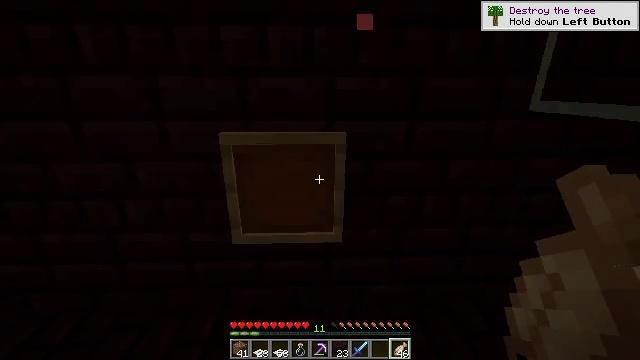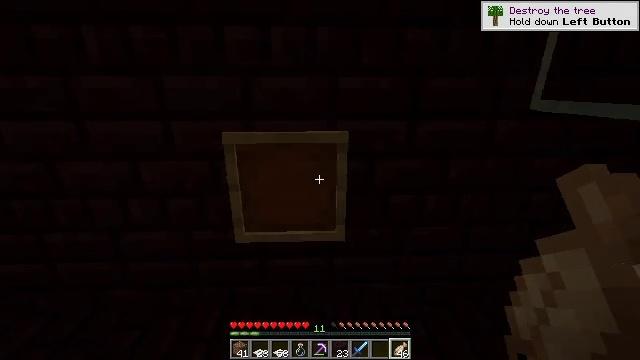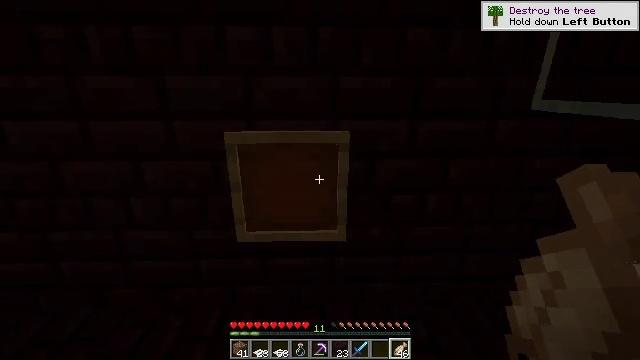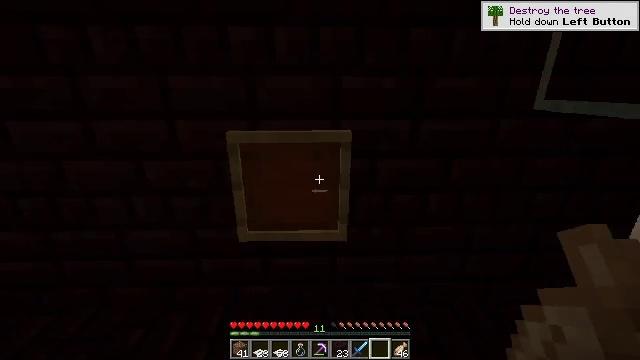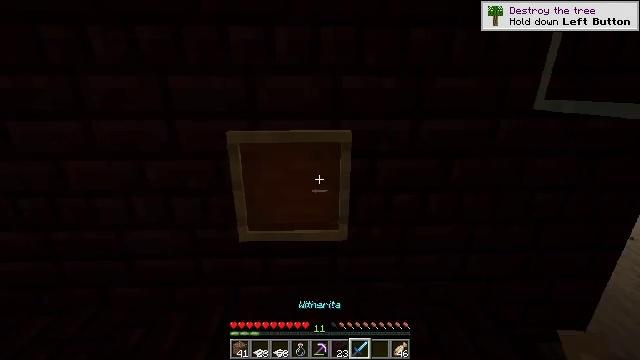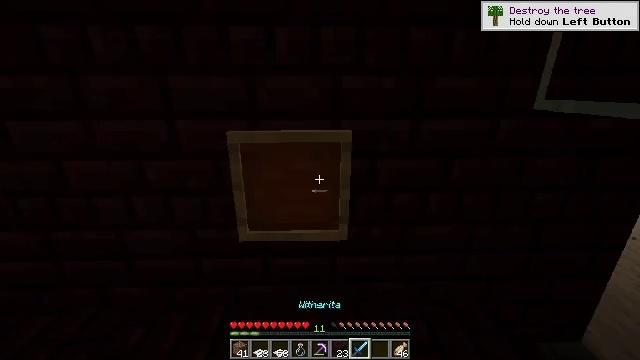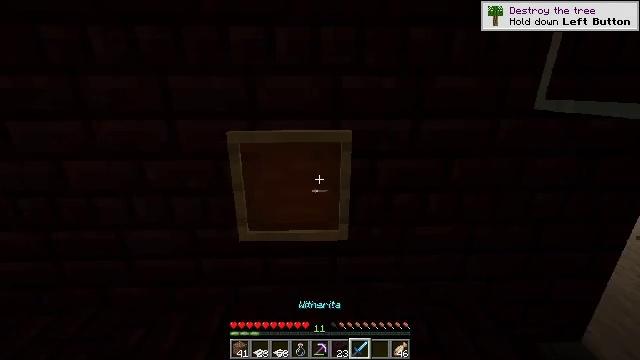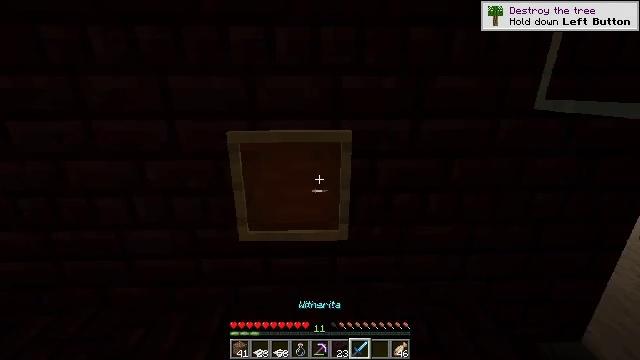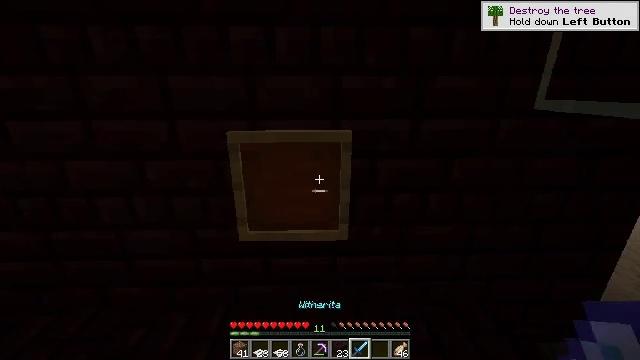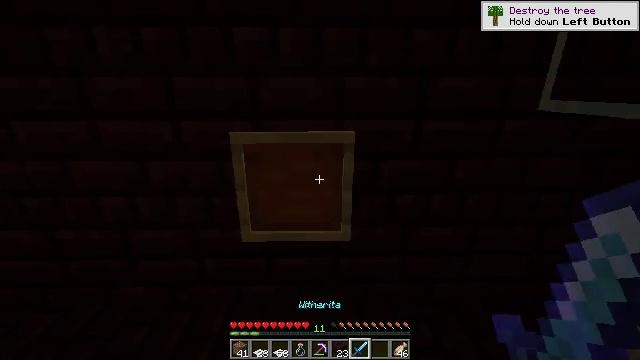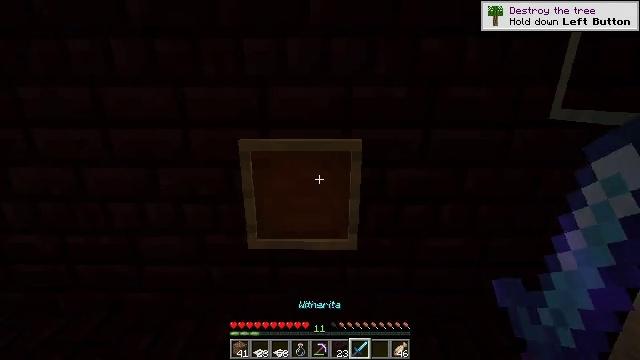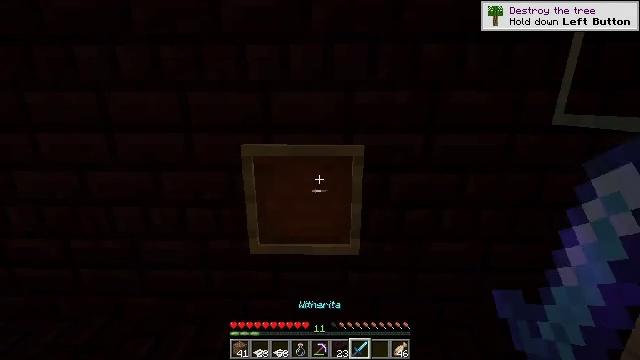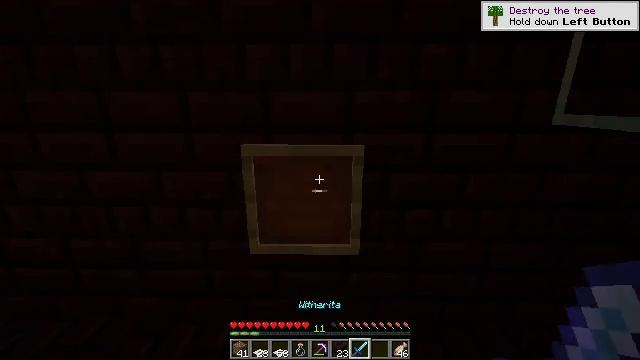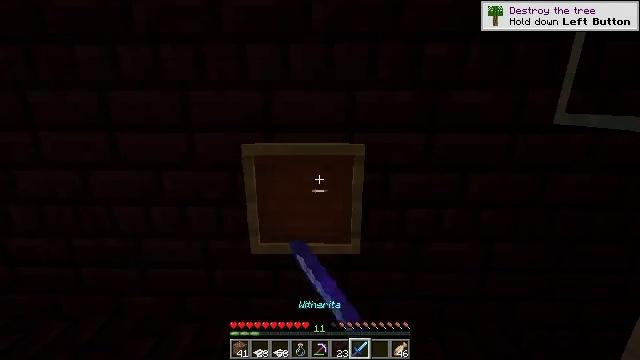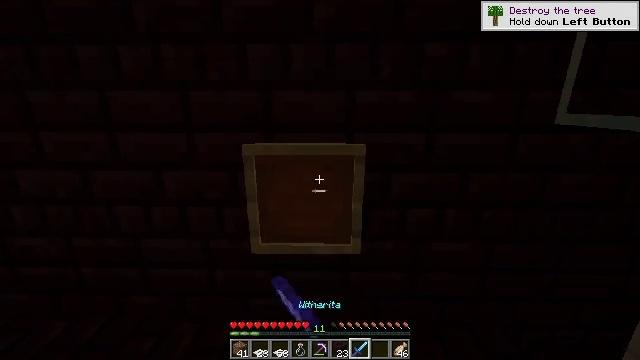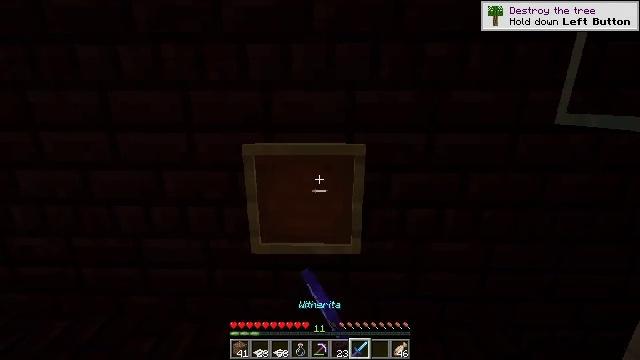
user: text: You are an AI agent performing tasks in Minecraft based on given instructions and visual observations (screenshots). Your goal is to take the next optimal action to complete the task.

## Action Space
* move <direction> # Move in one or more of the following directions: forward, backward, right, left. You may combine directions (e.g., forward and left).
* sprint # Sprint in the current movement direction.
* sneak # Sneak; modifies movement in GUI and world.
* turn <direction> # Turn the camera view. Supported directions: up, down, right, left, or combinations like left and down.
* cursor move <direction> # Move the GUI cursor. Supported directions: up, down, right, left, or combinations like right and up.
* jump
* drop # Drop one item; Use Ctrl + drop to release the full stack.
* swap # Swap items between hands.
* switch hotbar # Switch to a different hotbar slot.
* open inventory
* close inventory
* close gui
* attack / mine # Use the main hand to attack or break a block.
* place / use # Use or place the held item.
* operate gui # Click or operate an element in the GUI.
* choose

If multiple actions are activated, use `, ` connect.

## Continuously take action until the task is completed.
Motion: motion action
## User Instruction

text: Collect the shulker box to move it.
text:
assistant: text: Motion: no_op
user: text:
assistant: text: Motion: no_op
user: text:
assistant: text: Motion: no_op
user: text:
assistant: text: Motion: no_op
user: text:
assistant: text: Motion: no_op
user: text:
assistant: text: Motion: no_op
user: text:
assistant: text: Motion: no_op
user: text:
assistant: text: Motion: no_op
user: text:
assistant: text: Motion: no_op
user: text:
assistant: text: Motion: turn left and up
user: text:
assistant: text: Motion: turn up
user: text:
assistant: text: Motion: use / place
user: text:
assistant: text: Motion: use / place
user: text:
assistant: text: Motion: no_op
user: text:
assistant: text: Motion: no_op
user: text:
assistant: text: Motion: no_op
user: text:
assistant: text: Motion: no_op
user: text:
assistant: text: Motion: no_op
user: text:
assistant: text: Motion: no_op
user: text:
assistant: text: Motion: no_op
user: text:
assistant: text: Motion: no_op
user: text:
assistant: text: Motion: turn down
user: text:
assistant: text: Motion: turn right and down
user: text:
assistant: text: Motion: no_op
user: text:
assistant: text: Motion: no_op
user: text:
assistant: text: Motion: no_op
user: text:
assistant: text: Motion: no_op
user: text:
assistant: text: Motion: turn left and up
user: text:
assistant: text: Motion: turn left and up
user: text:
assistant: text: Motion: turn left and up